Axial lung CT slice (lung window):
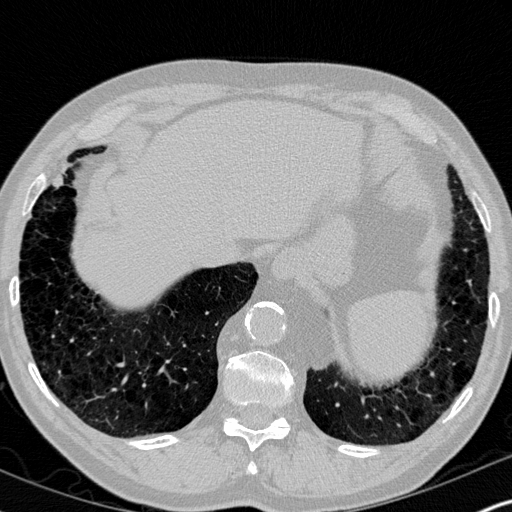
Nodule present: no